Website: apple
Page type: account-dashboard
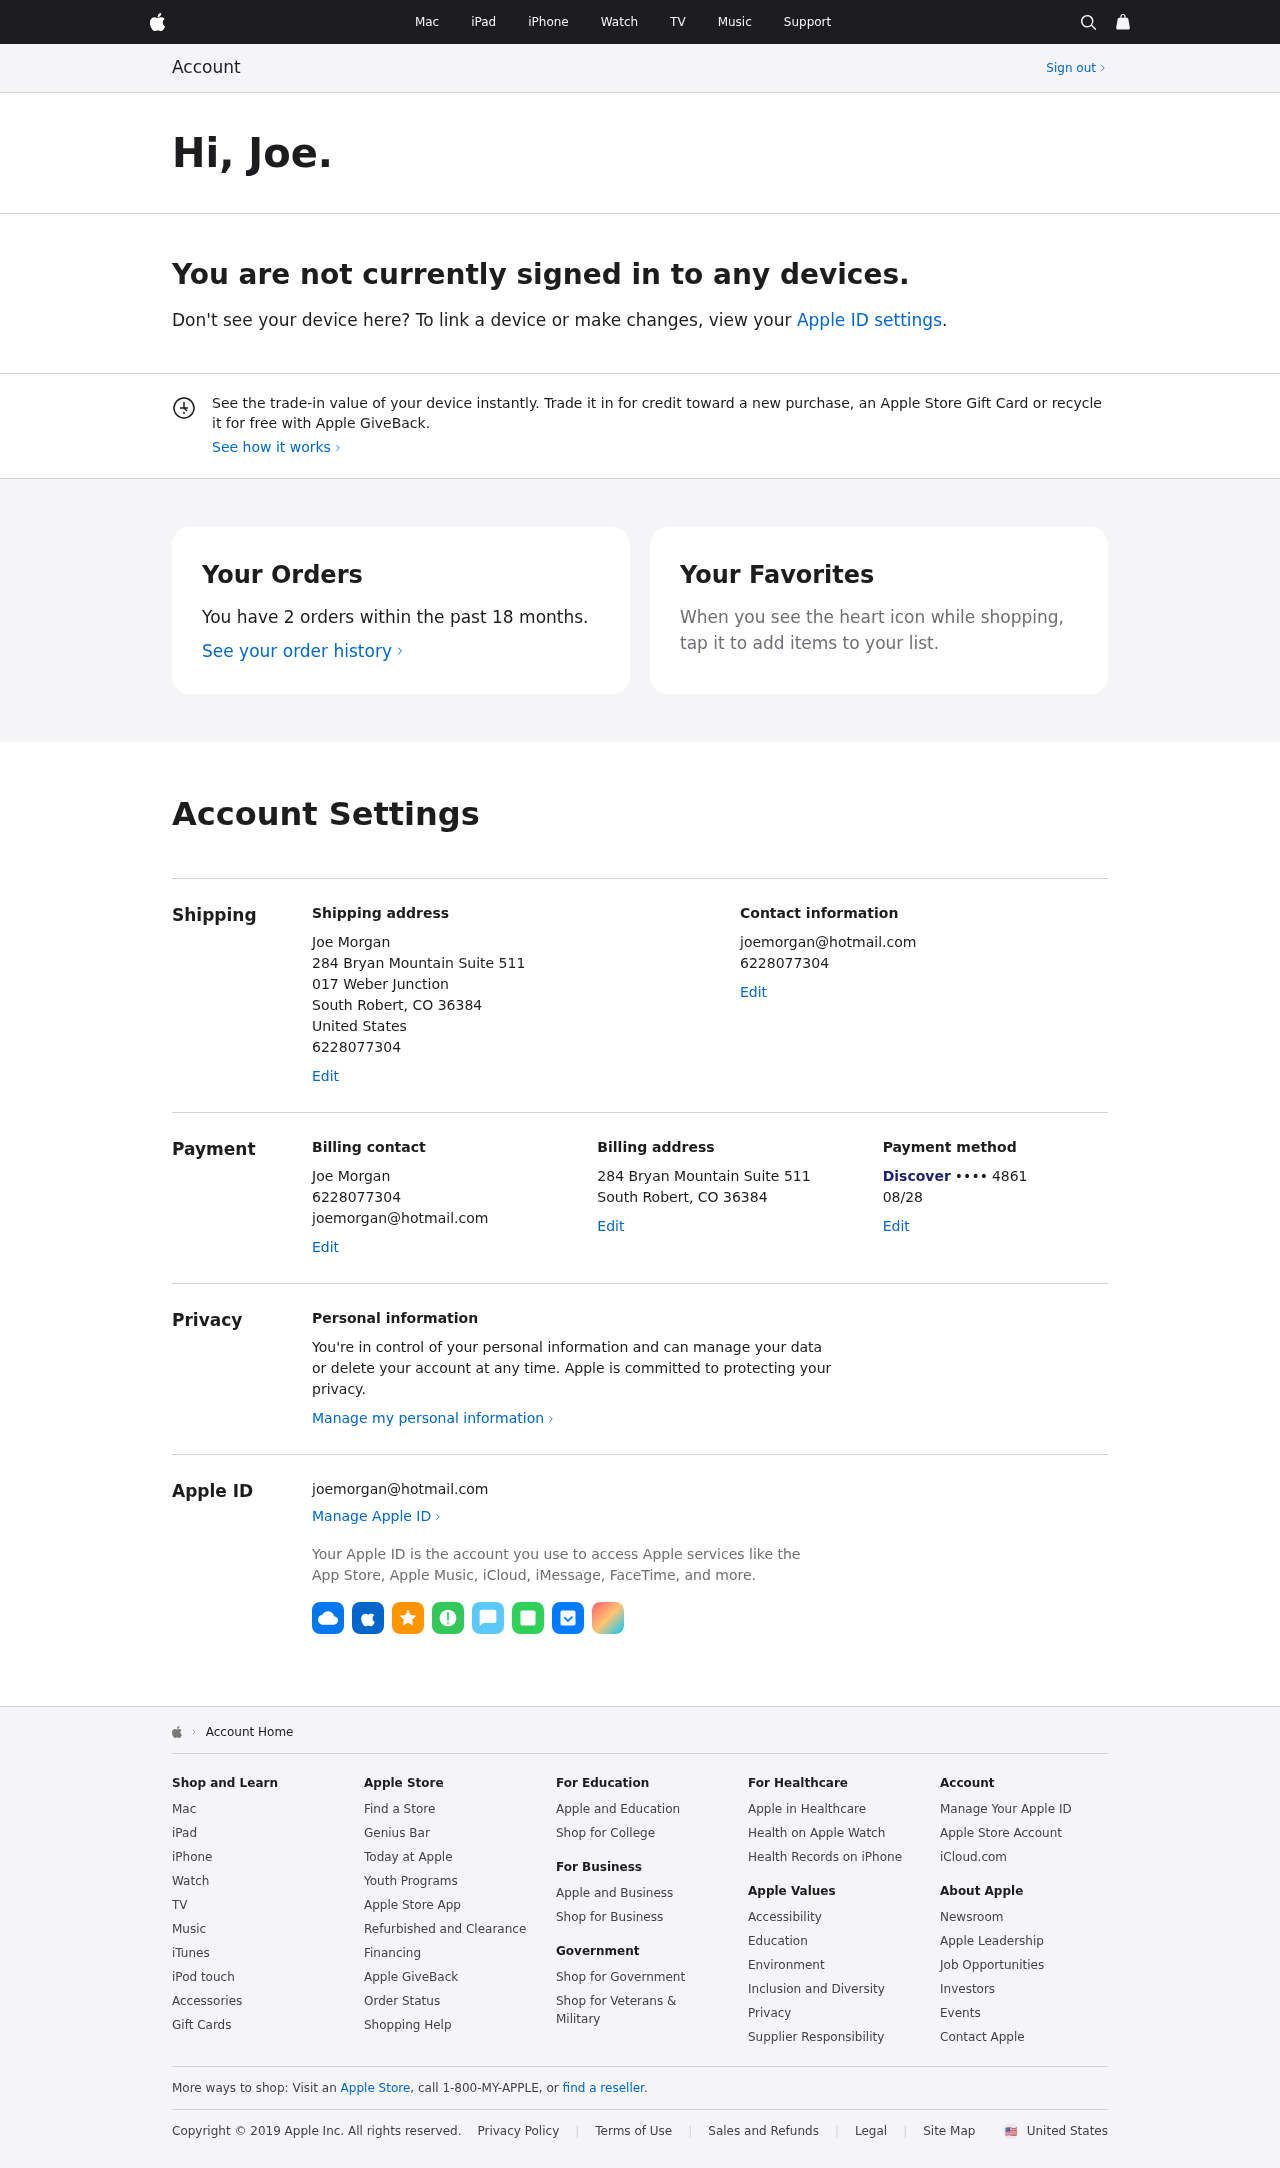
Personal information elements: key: PII_CARD_EXPIRY
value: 08/28
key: PII_CARD_LAST4
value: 4861
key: PII_CARD_TYPE
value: Discover
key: PII_CITY_STATE_ZIP
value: South Robert, CO 36384
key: PII_COUNTRY
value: United States
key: PII_EMAIL
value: joemorgan@hotmail.com
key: PII_FIRSTNAME
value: Joe
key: PII_FULLNAME
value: Joe Morgan
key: PII_PHONE
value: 6228077304
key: PII_STREET
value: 284 Bryan Mountain Suite 511
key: PII_STREET2
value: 017 Weber Junction
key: PII_PHONE2
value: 6228077304
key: PII_FULLNAME2
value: Joe Morgan
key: PII_PHONE3
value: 6228077304
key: PII_EMAIL2
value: joemorgan@hotmail.com
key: PII_CITY_STATE_ZIP2
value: South Robert, CO 36384
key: PII_EMAIL3
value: joemorgan@hotmail.com